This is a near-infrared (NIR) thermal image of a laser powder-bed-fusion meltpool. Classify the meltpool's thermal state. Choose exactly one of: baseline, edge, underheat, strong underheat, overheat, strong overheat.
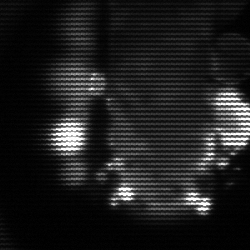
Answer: strong underheat